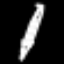
Label: pencil